Field crop: maize
Growth stage: 2
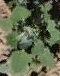
Species: chenopodium